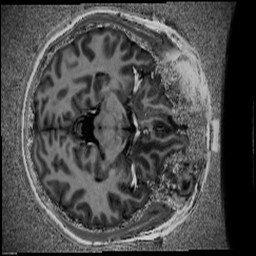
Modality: UNIT1
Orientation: axial
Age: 20
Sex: female
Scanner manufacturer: siemens
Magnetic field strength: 6.98 T
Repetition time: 6 s
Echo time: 0.00283 s